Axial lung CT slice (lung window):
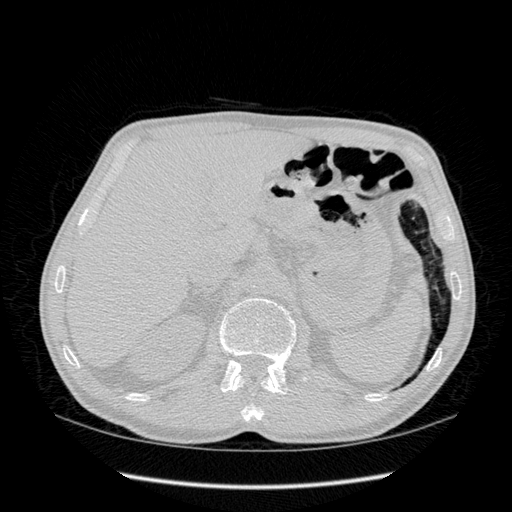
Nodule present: no